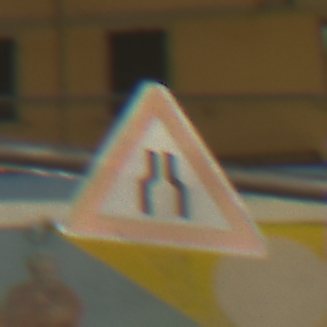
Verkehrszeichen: VerengteFahrbahn
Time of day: Night
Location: Outdoor (Urban)
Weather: PartlyCloudy
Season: NotSpecified
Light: Artificial